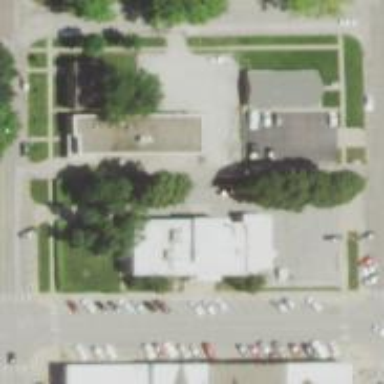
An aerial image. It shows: Post office.